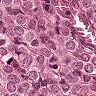
Metastatic tissue present: yes